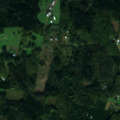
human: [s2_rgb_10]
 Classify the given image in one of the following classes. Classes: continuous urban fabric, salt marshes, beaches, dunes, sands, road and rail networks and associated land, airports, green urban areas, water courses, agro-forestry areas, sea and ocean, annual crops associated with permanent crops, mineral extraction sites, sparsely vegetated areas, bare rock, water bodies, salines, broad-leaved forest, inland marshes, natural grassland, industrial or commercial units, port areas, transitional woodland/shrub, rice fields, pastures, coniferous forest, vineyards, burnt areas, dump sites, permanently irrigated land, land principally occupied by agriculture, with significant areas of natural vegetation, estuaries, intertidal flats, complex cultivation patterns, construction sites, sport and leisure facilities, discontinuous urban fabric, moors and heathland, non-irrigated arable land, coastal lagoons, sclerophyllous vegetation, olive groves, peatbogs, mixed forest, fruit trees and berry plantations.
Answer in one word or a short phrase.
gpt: coniferous forest, mixed forest